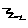
Label: zigzag